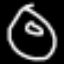
Label: donut